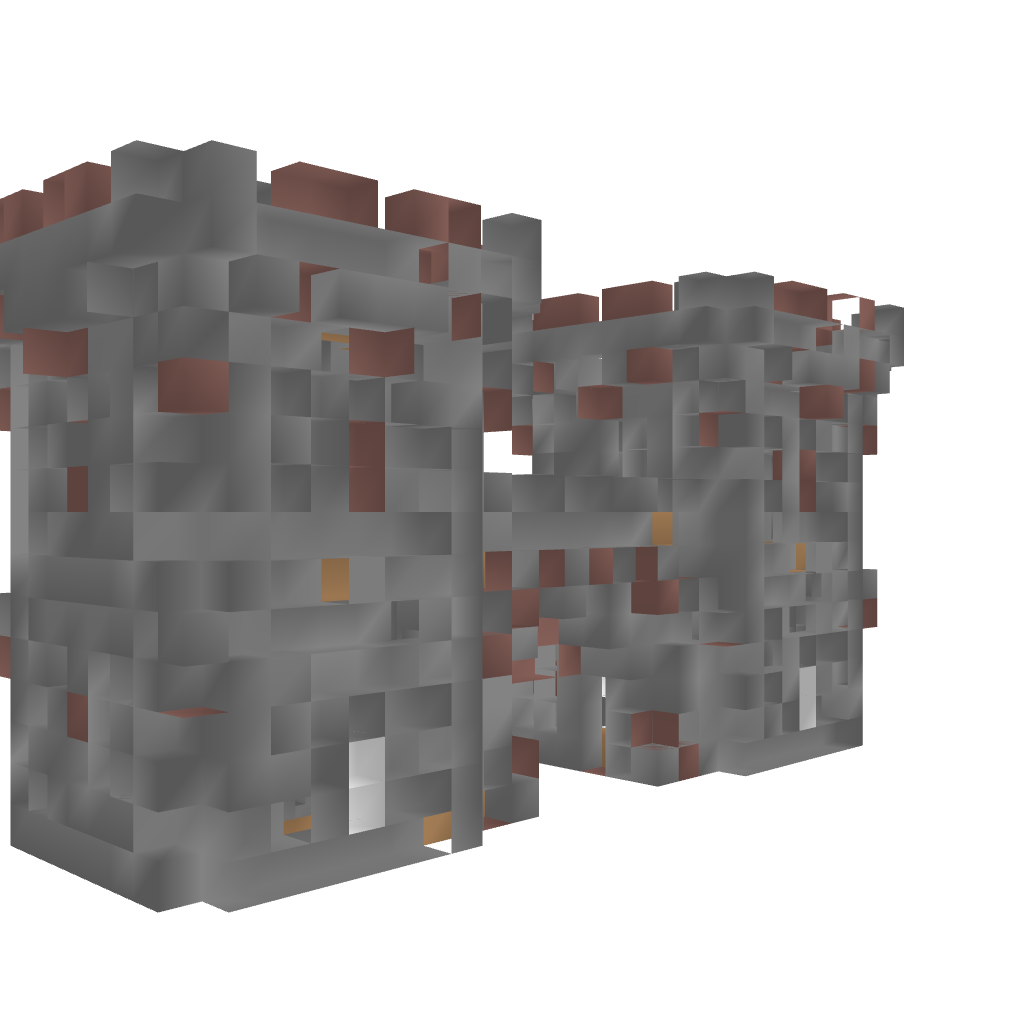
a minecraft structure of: Gatehouse 1 bad low quality